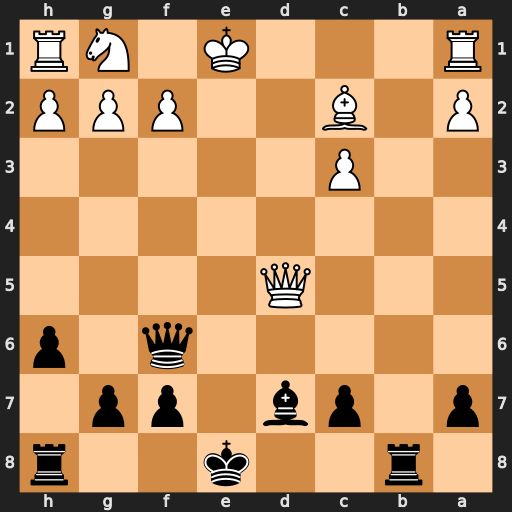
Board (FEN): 1r2k2r/p1pb1pp1/5q1p/3Q4/8/2P5/P1B2PPP/R3K1NR
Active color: b
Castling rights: KQk
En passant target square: -
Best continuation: Qxc3+ Qd2 Qxa1+